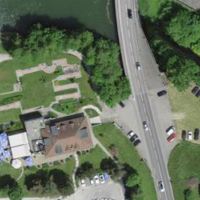
EUNIS habitat code: 53
Species observed at this site:
Milvus milvus
Larus michahellis